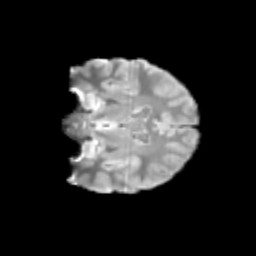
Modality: T2w
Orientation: coronal
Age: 11
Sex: male
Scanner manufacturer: siemens
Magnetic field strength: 3 T
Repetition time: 3.8 s
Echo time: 0.07 s